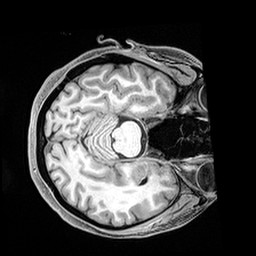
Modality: T1w
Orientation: axial
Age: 33
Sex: female
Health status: healthy
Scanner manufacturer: siemens
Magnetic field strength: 3 T
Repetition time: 2.4 s
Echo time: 0.00217 s